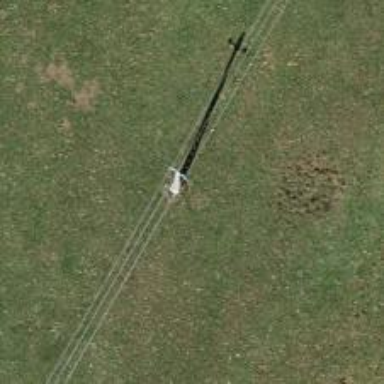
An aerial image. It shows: Concrete power pole.